Aerial crown-view tile of a tropical tree (Barro Colorado Island, Panama), acquired 20240716:
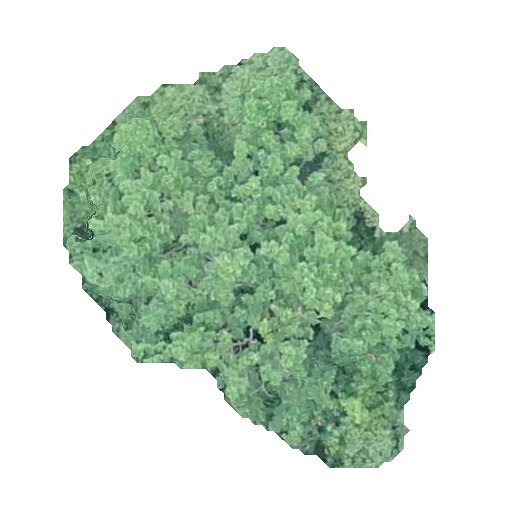
Species: Simarouba amara
GBIF accepted scientific name: Simarouba amara
Crown area: 158.215 m²